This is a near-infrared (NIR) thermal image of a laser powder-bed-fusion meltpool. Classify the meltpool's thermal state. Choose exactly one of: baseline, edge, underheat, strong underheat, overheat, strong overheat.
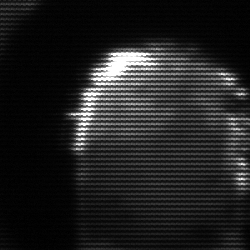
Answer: baseline